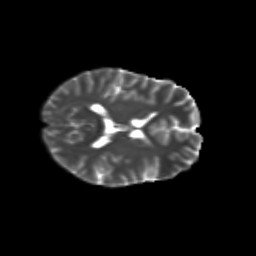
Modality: T2w
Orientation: axial
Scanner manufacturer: siemens
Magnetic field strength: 3 T
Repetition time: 9.2 s
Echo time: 0.084 s